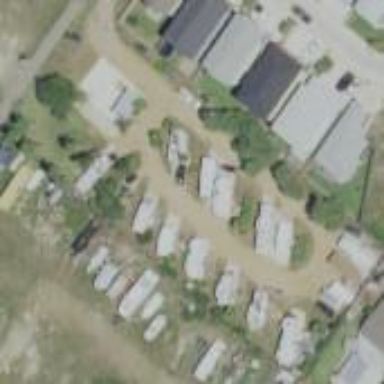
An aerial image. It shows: Caravan site with sanitary dump station.